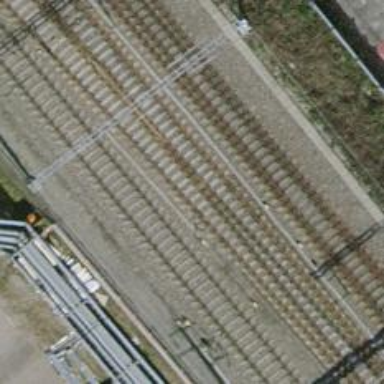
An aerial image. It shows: Single railway track with electrification through contact line.